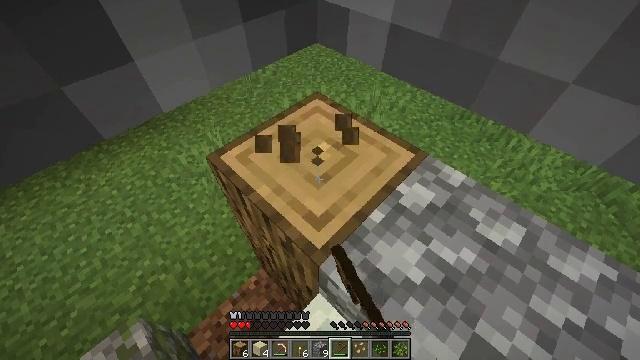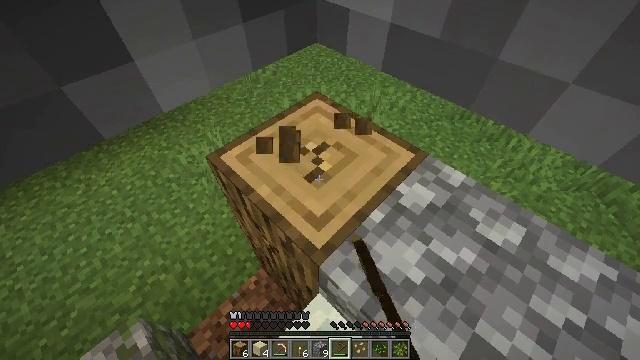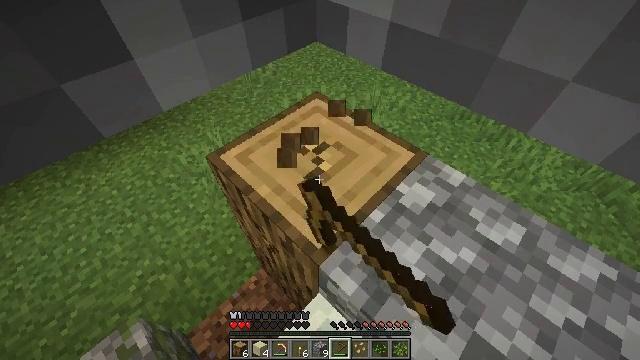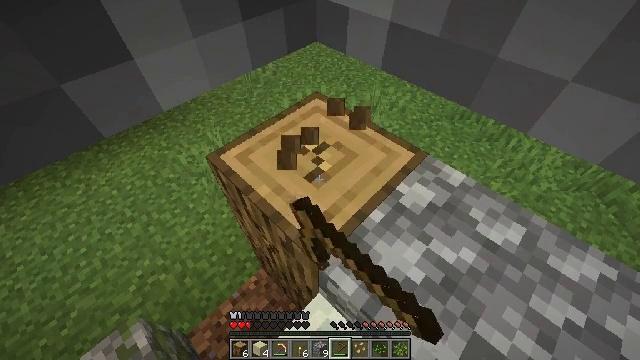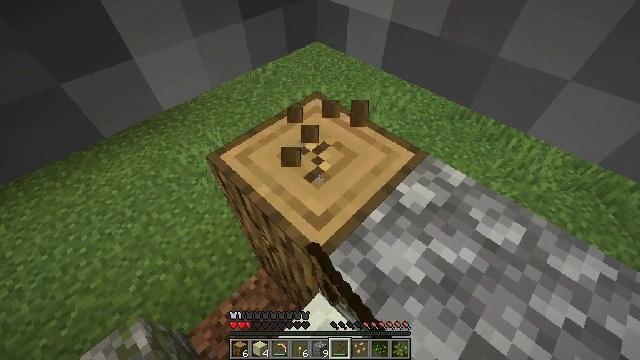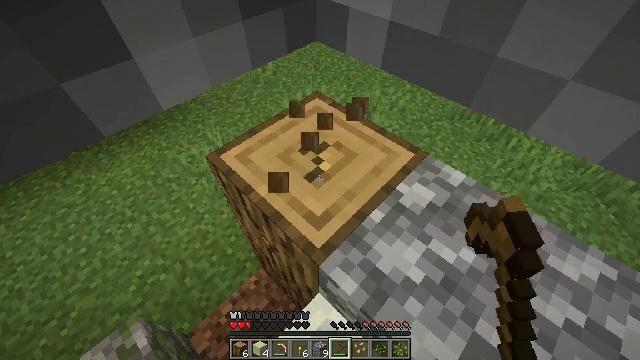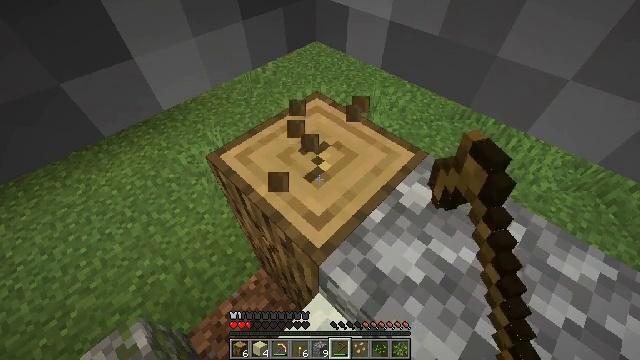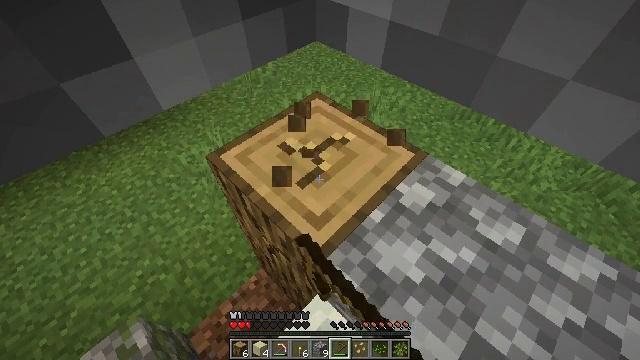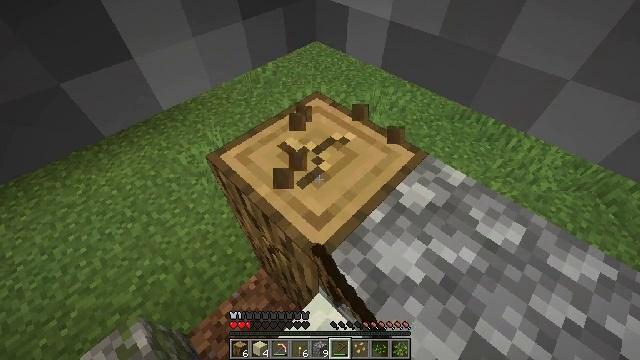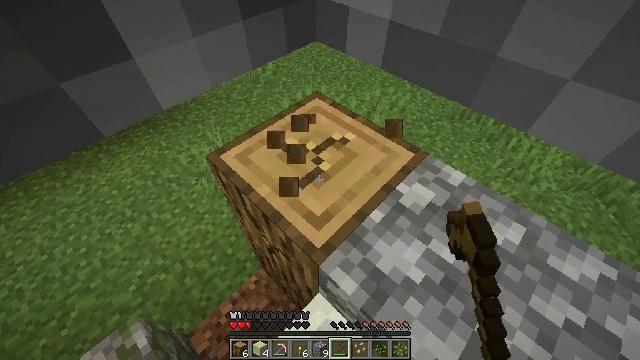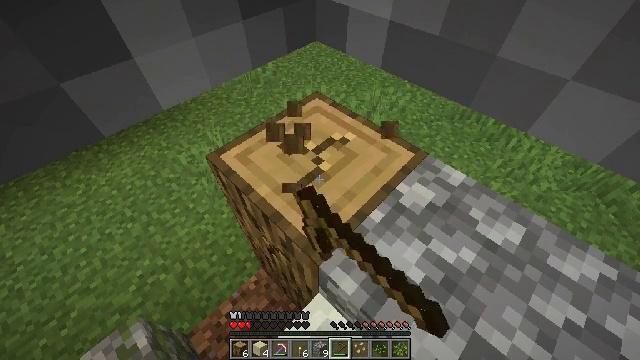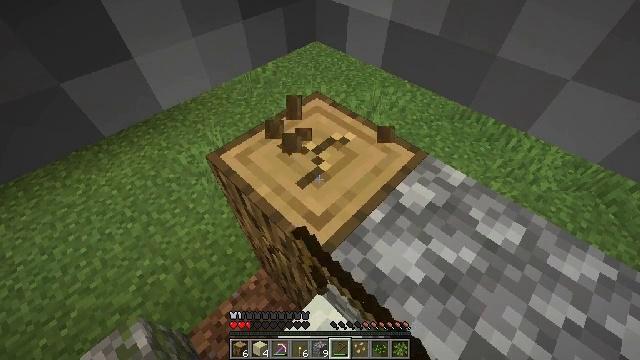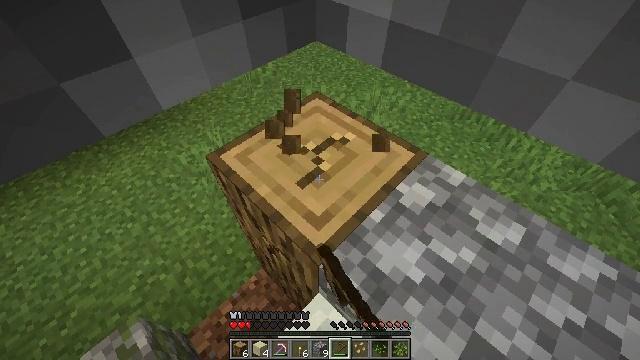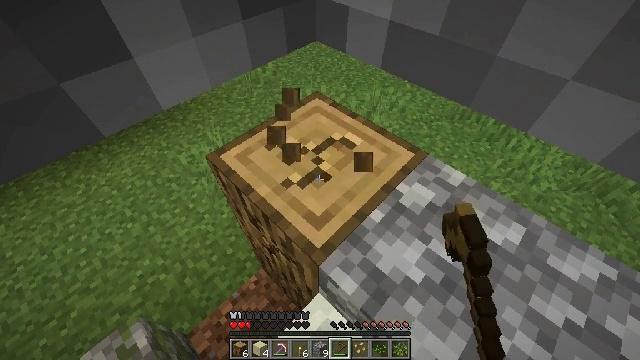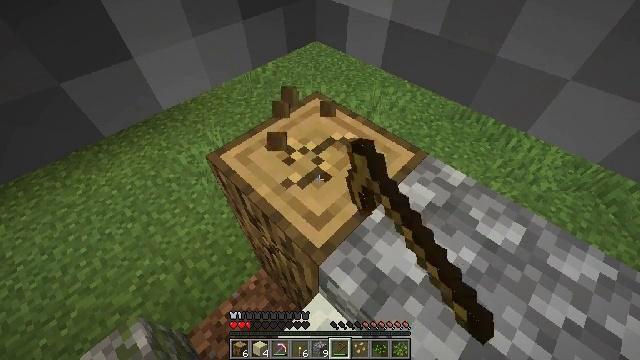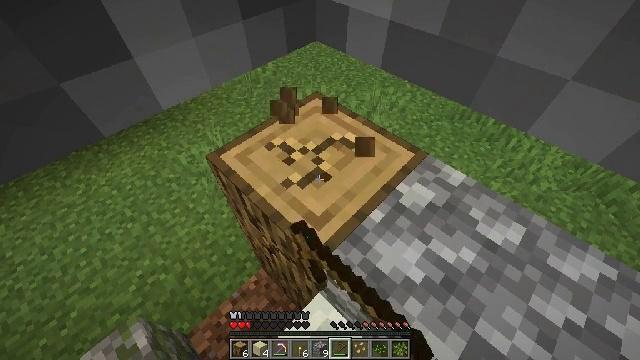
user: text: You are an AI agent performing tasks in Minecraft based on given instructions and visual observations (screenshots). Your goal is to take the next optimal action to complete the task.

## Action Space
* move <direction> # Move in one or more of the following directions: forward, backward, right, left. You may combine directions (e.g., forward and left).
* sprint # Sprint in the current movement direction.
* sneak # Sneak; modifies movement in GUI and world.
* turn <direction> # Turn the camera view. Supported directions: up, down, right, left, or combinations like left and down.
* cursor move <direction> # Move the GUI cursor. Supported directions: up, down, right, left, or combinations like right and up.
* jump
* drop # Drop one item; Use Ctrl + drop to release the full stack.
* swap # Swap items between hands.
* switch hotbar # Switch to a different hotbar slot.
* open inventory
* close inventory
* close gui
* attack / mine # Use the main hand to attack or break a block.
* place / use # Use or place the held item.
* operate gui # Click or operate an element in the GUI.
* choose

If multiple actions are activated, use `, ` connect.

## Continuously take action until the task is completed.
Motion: motion action
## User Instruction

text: Chop down the oak log.
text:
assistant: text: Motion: attack / mine
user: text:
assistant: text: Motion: attack / mine
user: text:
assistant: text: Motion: attack / mine
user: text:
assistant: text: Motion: attack / mine
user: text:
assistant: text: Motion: attack / mine
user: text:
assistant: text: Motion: attack / mine
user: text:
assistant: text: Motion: attack / mine
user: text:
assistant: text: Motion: attack / mine
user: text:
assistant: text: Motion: attack / mine
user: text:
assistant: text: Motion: attack / mine
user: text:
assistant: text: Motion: attack / mine
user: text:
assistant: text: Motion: attack / mine
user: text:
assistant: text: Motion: attack / mine
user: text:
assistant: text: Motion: attack / mine
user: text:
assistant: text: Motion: attack / mine
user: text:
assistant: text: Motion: attack / mine
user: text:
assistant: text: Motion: attack / mine
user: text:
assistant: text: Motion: attack / mine
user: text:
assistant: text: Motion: attack / mine
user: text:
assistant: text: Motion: attack / mine
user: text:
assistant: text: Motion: attack / mine
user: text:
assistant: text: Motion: attack / mine
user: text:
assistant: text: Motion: attack / mine
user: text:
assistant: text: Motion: attack / mine
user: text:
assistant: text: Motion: attack / mine
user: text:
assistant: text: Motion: attack / mine
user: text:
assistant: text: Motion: attack / mine
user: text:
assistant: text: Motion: attack / mine
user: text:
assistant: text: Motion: attack / mine
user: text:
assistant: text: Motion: attack / mine